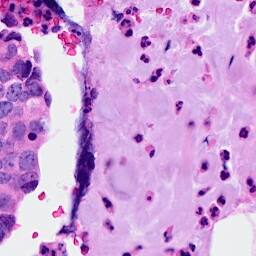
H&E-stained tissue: Breast